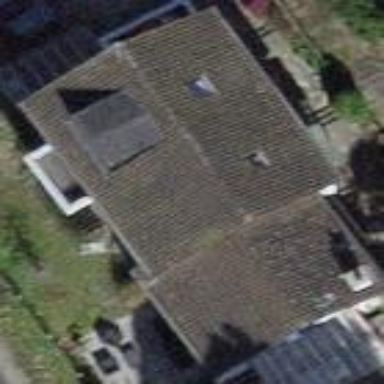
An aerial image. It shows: Building with tiled roof.